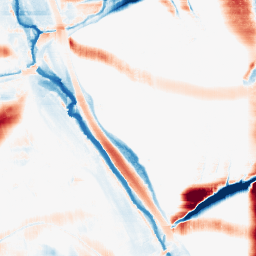
Category: morphological
Decomposition family: morphological_rect
Decomposition parameters: operation: average
width: 50
height: 20
Upsampling method: lanczos
Upsampling parameters: scale: 4
Upsampling scale: 4